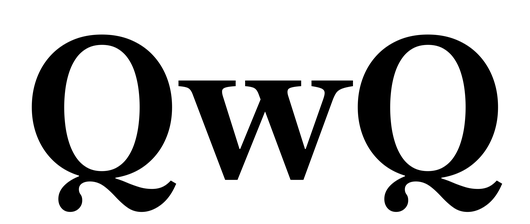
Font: LibreCaslonText_SemiBold